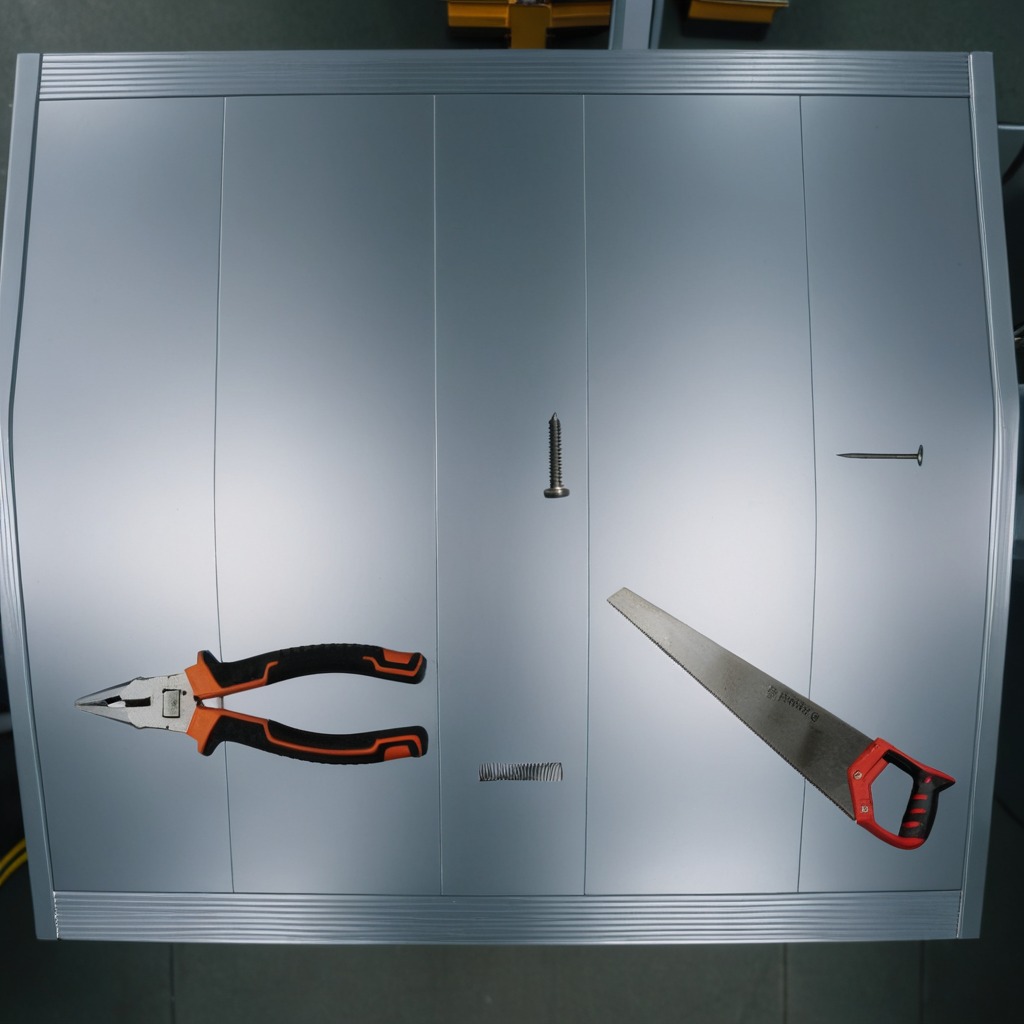
A metal machine screw, an iron nail, pliers, a coiled metal spring, and a handheld metal saw are lying on the toolbox surface.